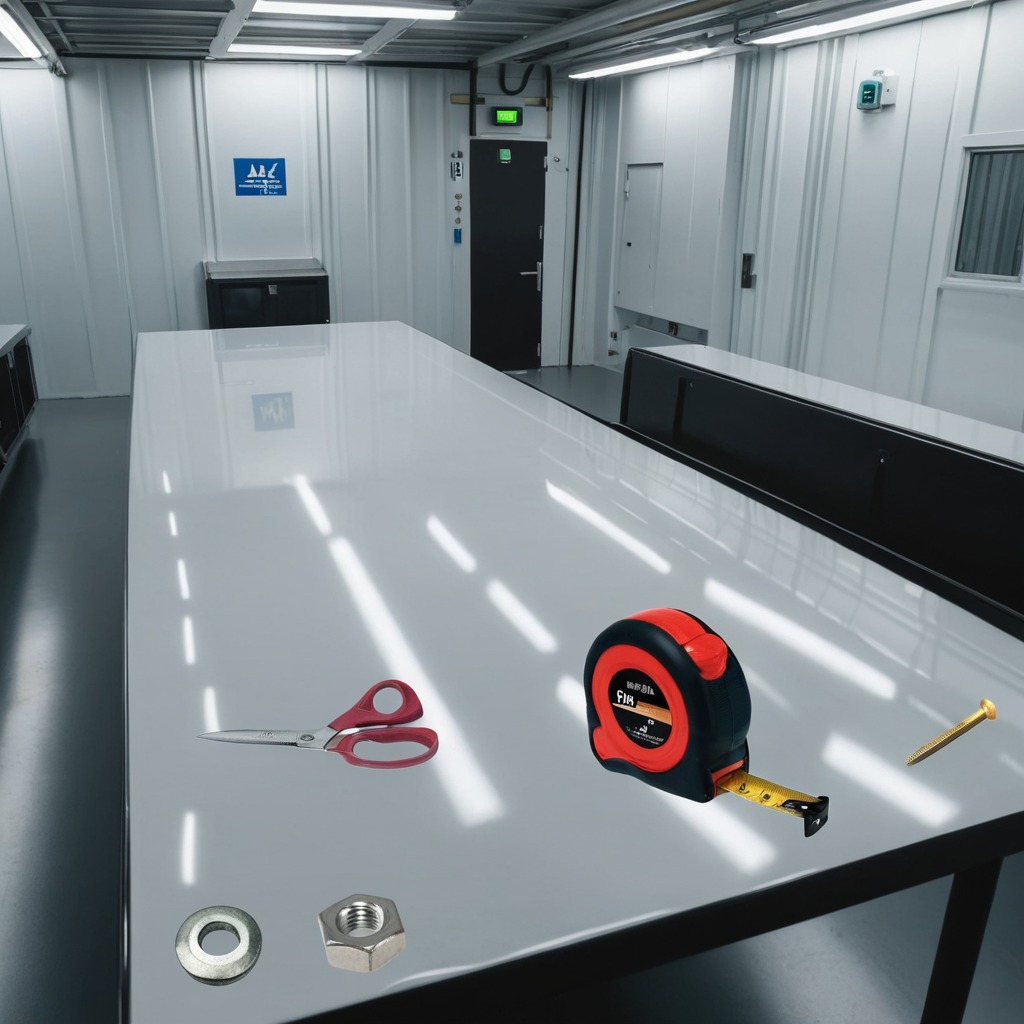
A flat metal washer, a measuring tape, a metal machine screw, a metal nut, and a pair of scissors are lying on a high-gloss table in a ship maintenance bay industrial lighting.